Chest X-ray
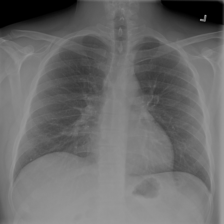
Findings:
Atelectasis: negative
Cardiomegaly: negative
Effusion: negative
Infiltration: negative
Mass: negative
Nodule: negative
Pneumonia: negative
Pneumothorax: negative
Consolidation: negative
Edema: negative
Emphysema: negative
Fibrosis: negative
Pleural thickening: negative
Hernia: negative